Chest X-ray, PA view. Patient: 47 years old, sex F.
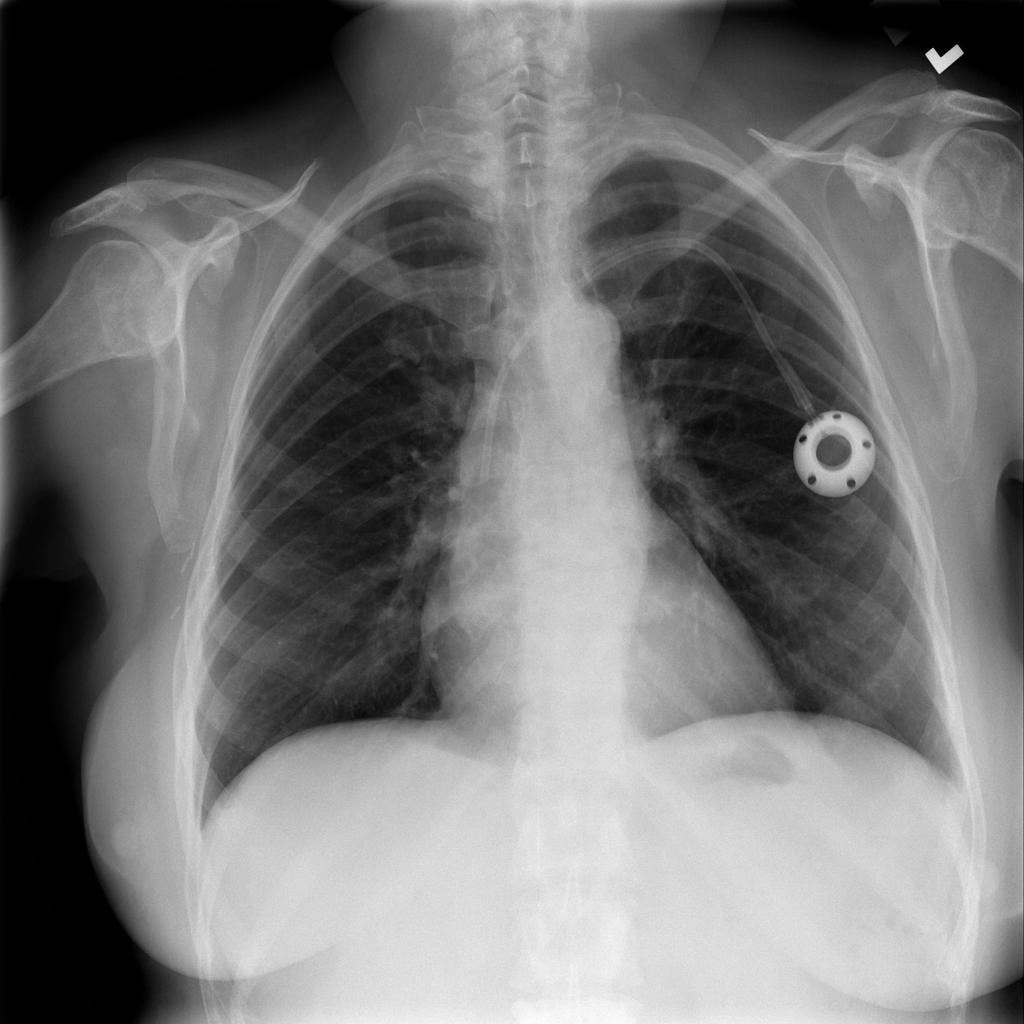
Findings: No Finding